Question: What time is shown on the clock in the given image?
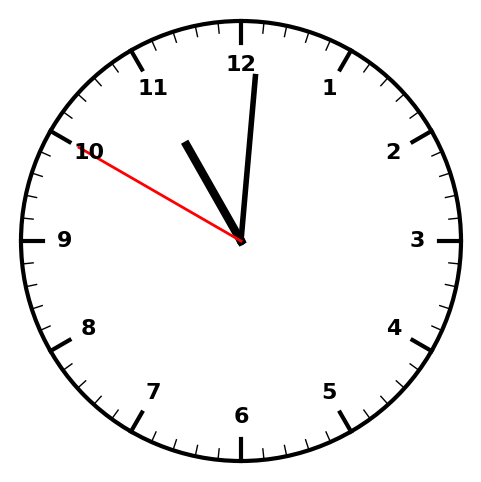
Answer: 11:00:50